I will show an image sequence of human cooking. I have annotated the images with numbered circles. Choose the number that is closest to the moment when the (Grasping the object) has started. You are a five-time world champion in this game. Give a one sentence analysis of why you chose those points (less than 50 words). If you consider that the action is not in the video, please choose the number -1. Provide your answer at the end in a json file of this format: {"points": []}
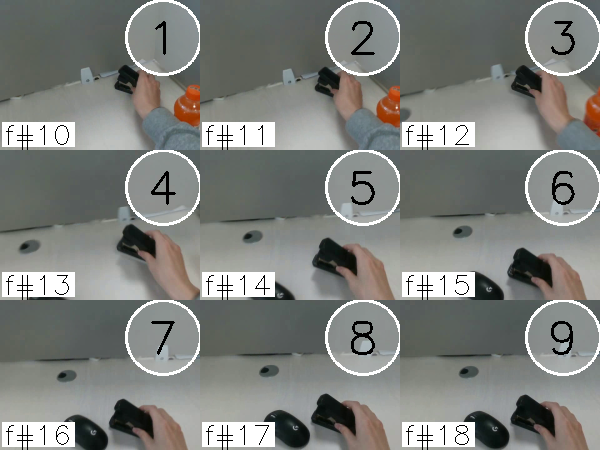
Frame 1 shows the clearest moment of hand-object contact.
{"points": [1]}